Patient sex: M
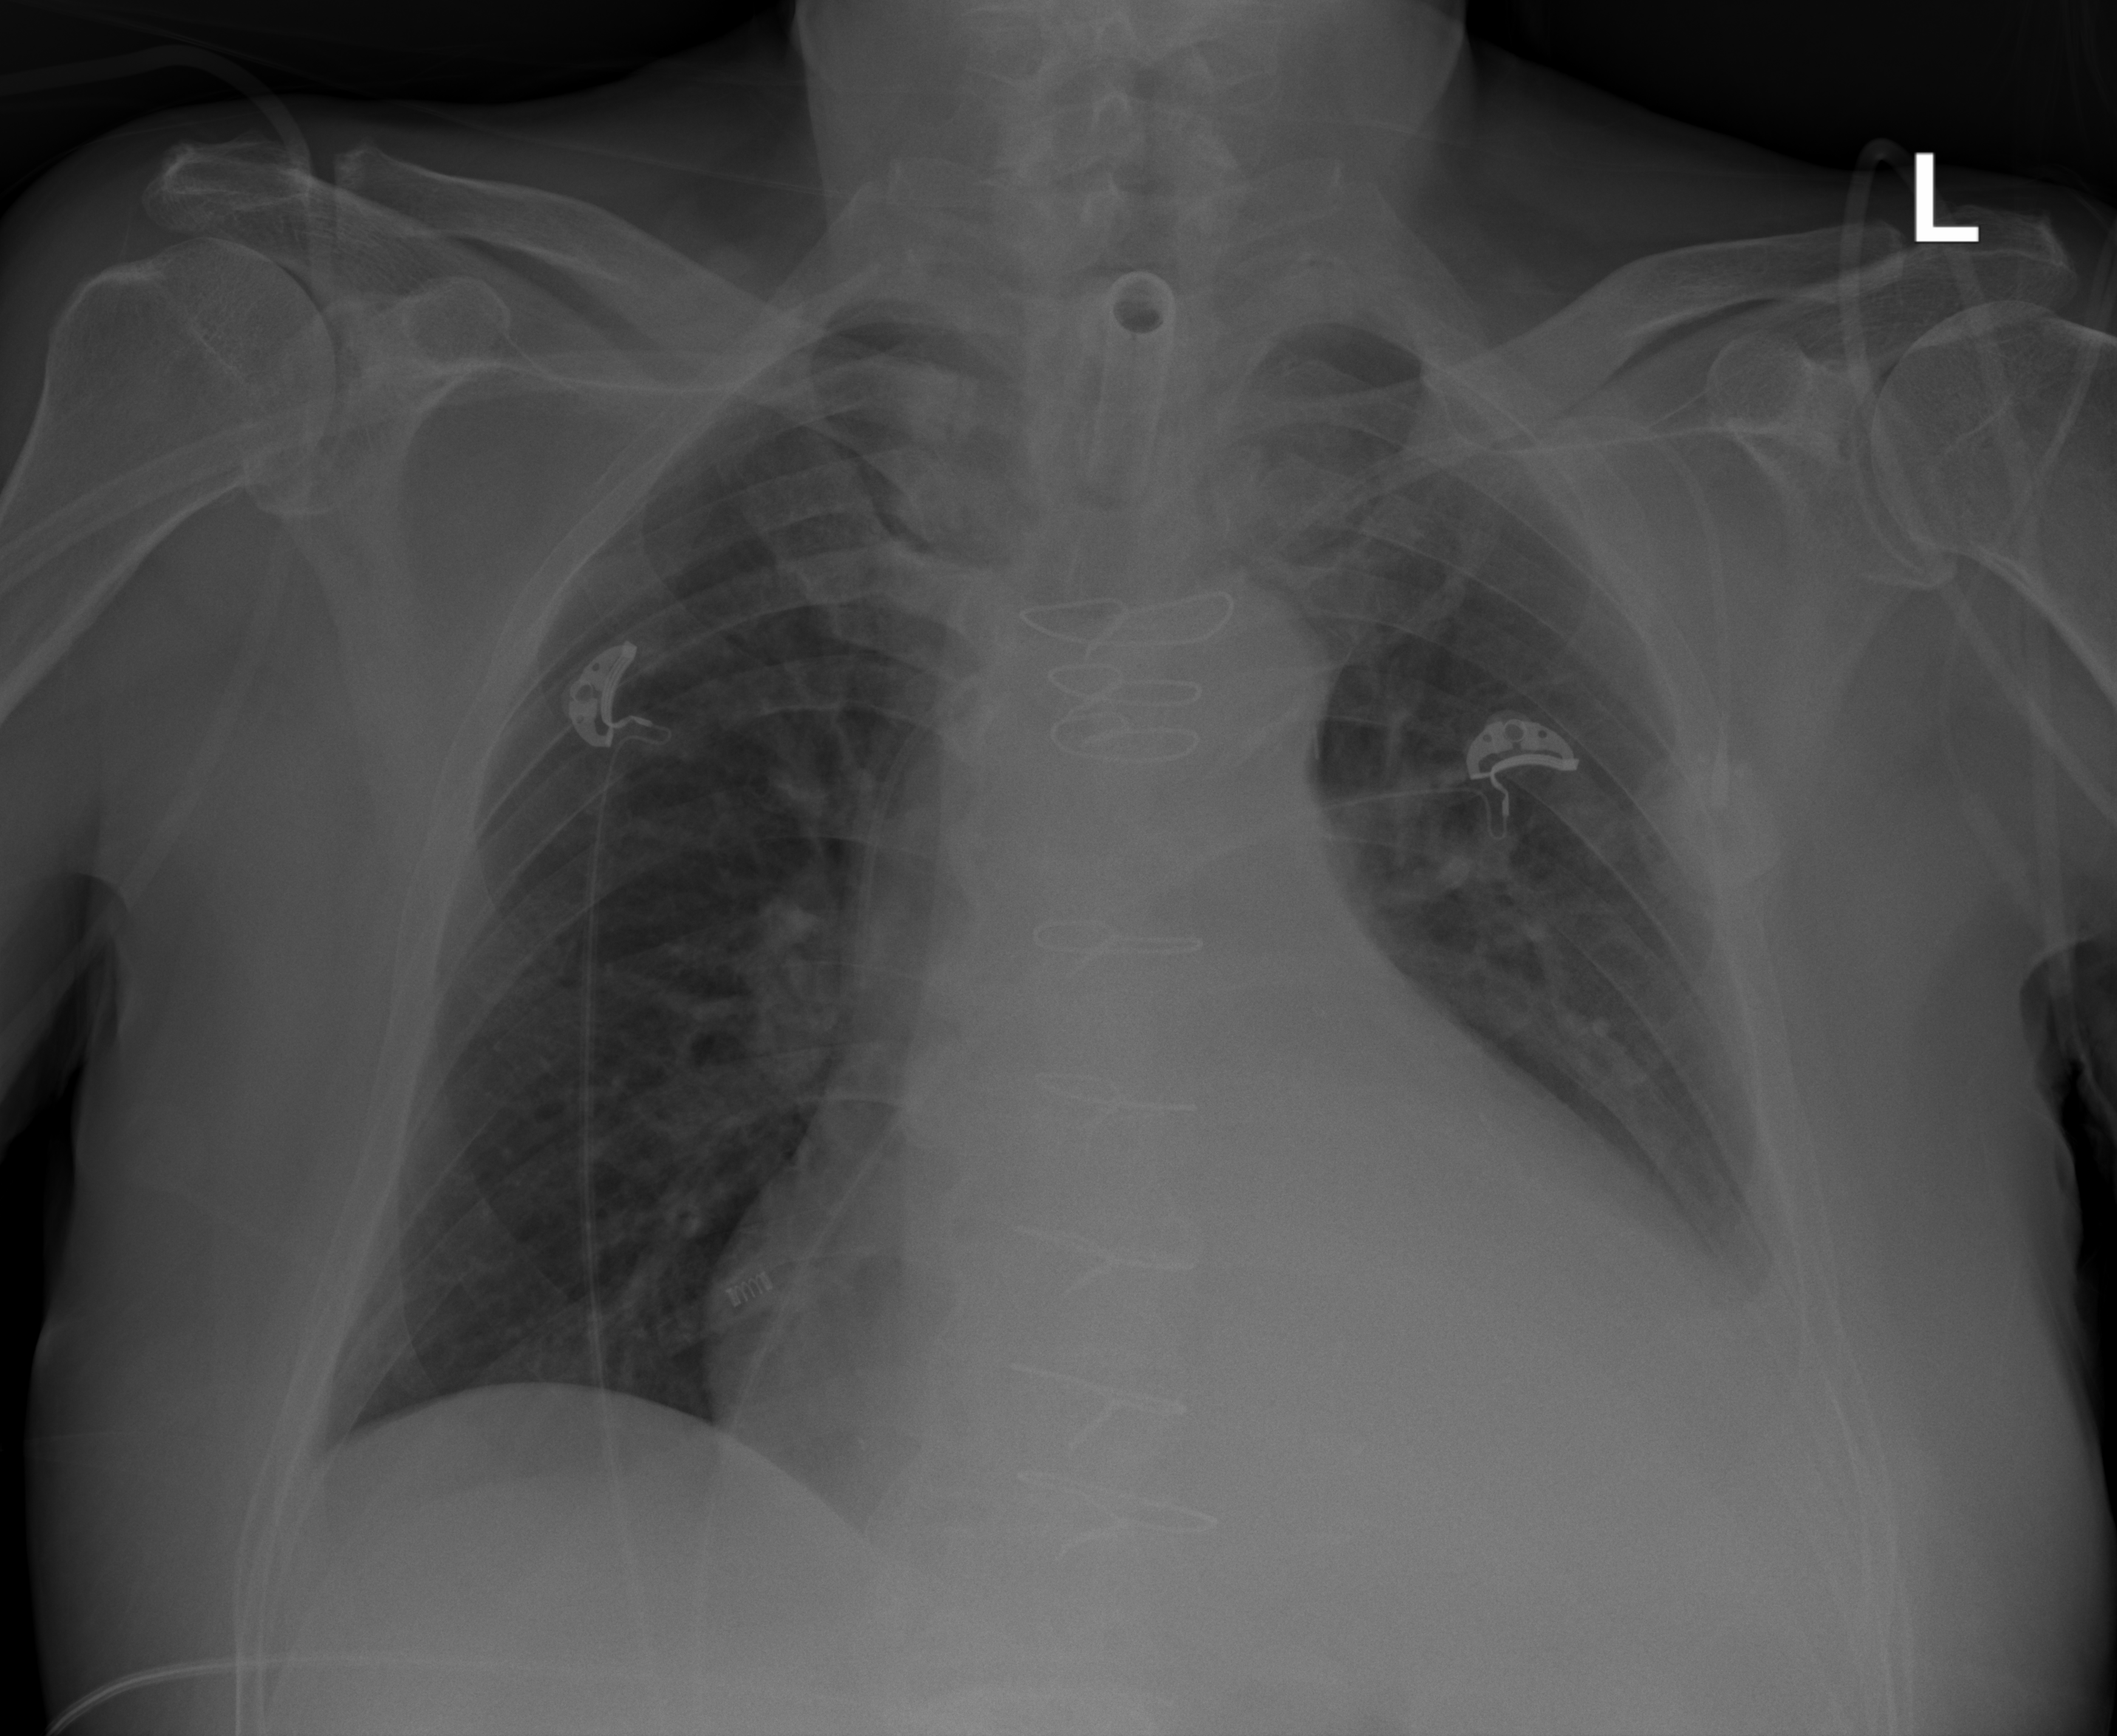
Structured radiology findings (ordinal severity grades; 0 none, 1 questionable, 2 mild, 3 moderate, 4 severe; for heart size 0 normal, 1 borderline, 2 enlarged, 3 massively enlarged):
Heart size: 2
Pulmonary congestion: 2
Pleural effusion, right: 0
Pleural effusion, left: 2
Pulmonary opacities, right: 2
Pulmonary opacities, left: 2
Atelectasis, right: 0
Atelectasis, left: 2